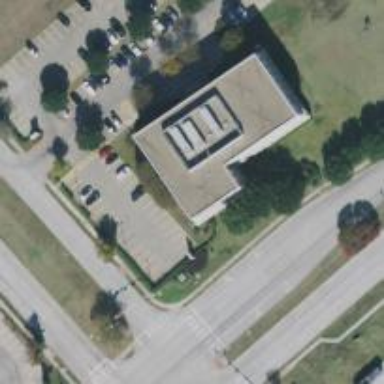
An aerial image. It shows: Healthcare clinic is depicted in the image.